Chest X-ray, PA view. Patient: 11 years old, sex F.
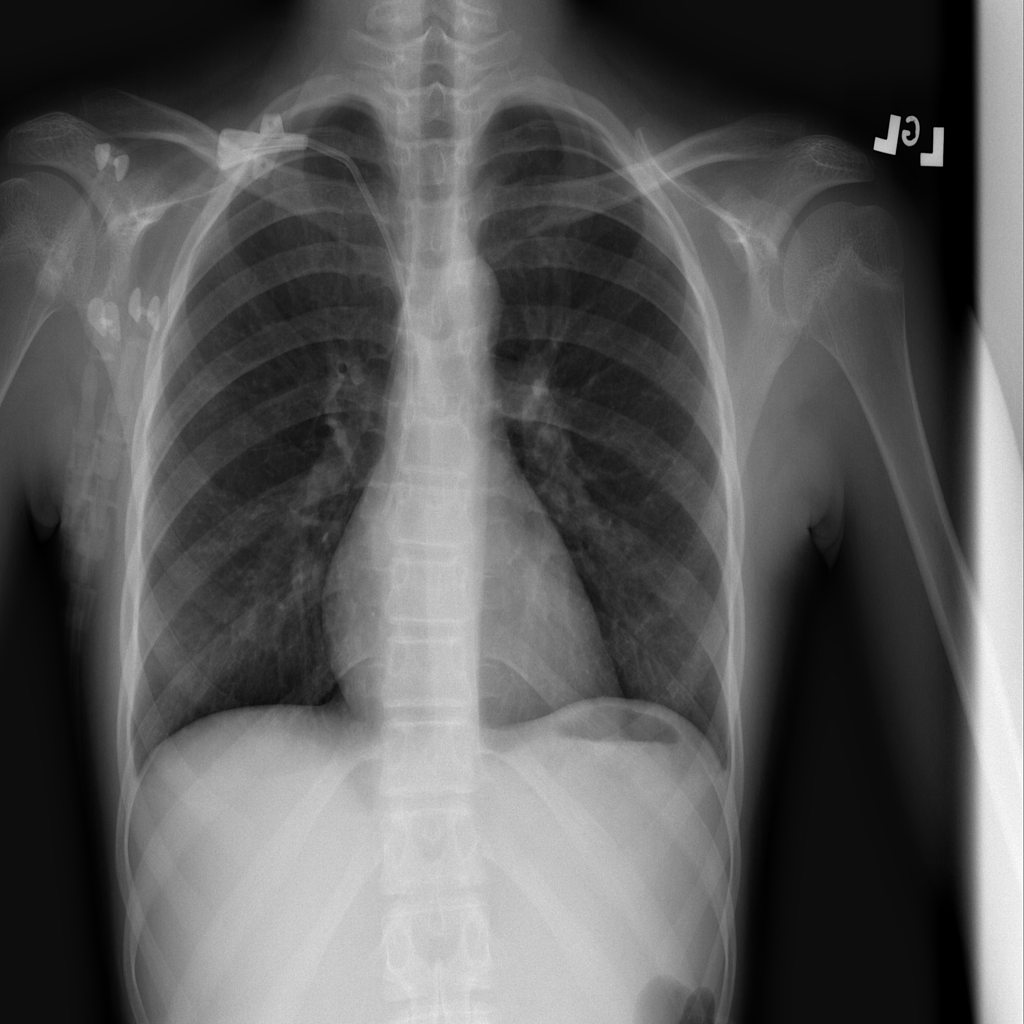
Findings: No Finding